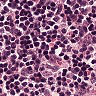
Metastatic tissue present: no